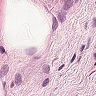
Metastatic tissue present: no